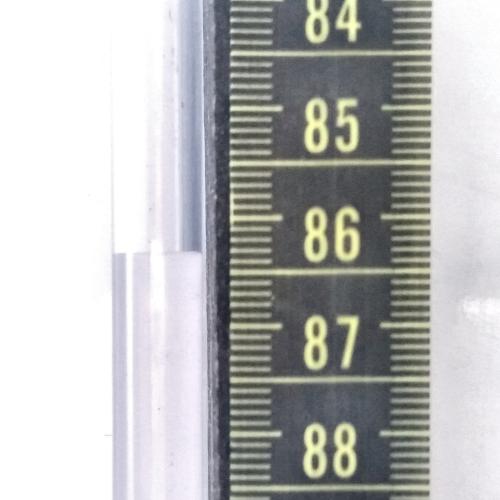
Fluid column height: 86.3 cm